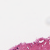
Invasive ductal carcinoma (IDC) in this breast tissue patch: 0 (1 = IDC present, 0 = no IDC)